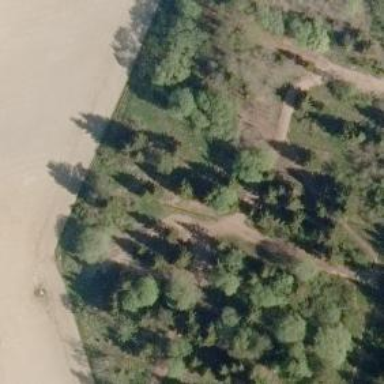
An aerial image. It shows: Footway leading to disc golf hole.